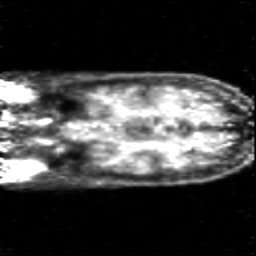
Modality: PET
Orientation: coronal
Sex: female
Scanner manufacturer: siemens